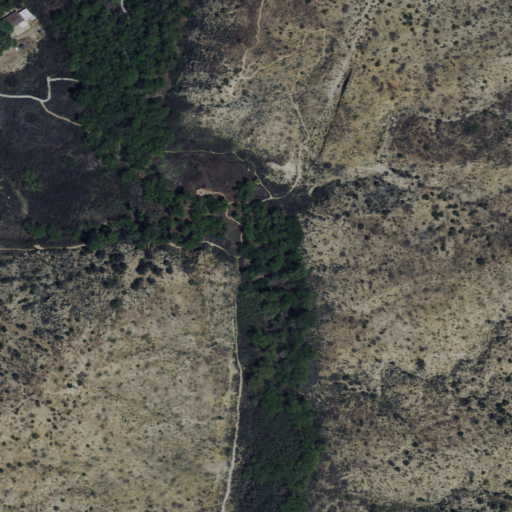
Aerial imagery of valley in California named Morongo Valley containing shrub, woody wetlands, low intensity development, open development, and medium intensity development